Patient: sex M, age 64
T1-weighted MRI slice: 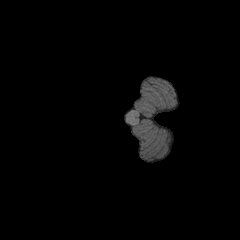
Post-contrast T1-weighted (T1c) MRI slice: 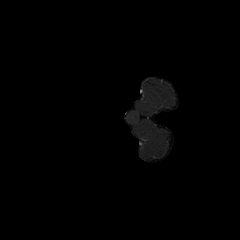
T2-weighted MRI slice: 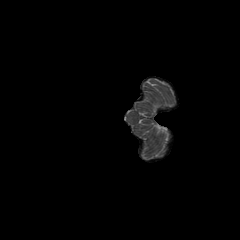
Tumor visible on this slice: no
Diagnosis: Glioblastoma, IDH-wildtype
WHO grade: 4